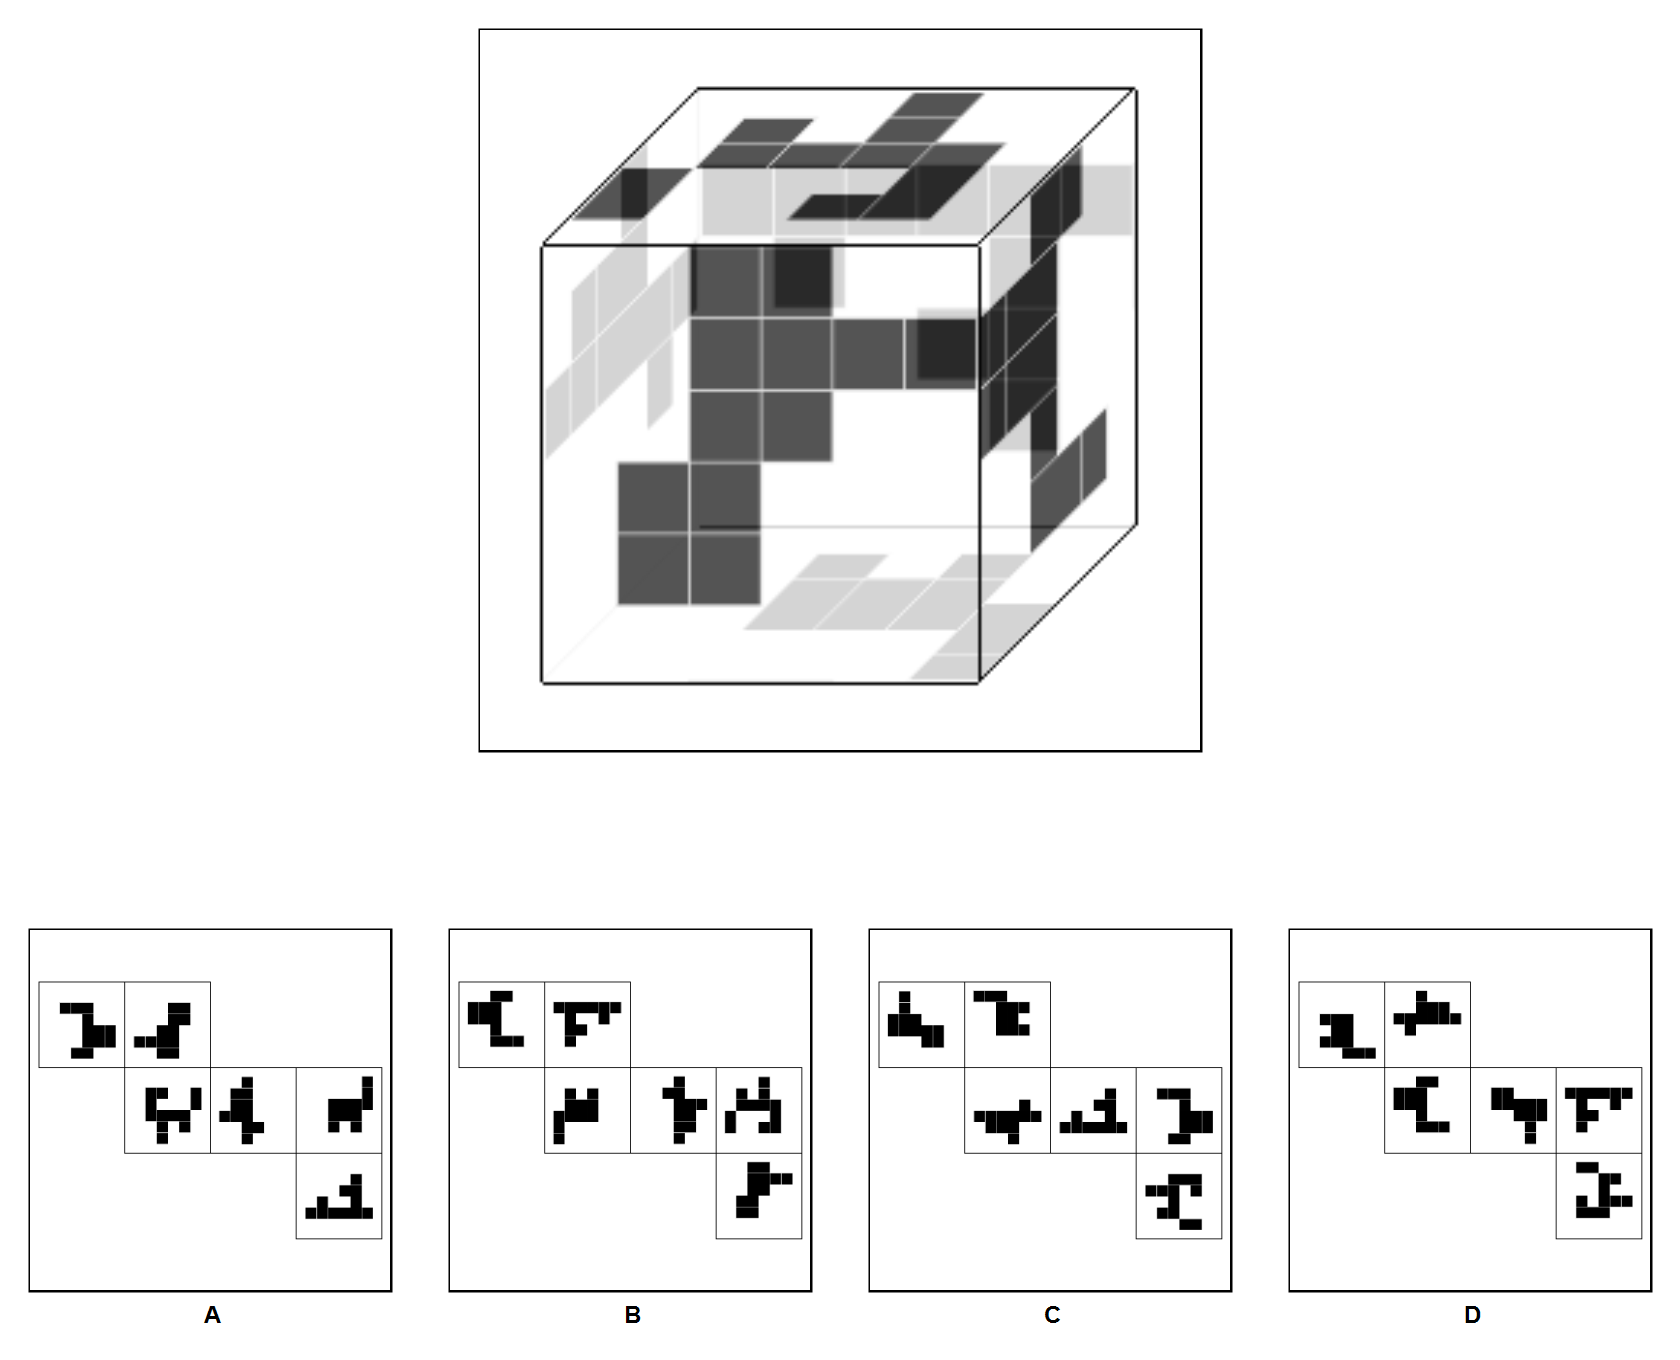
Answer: D